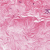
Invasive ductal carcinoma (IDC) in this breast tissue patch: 0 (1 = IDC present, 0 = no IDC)